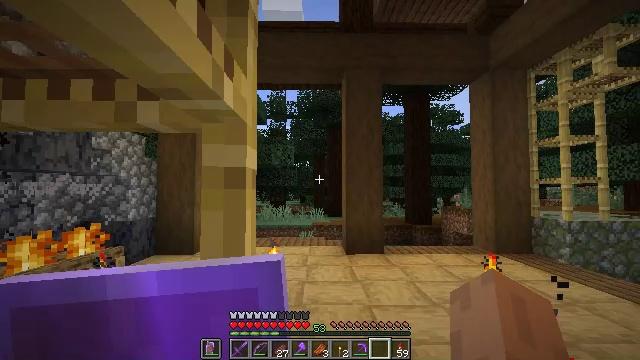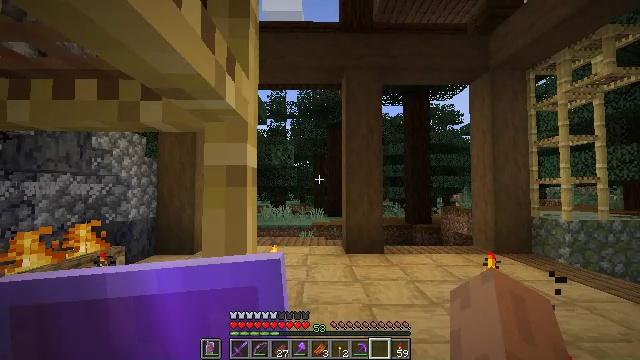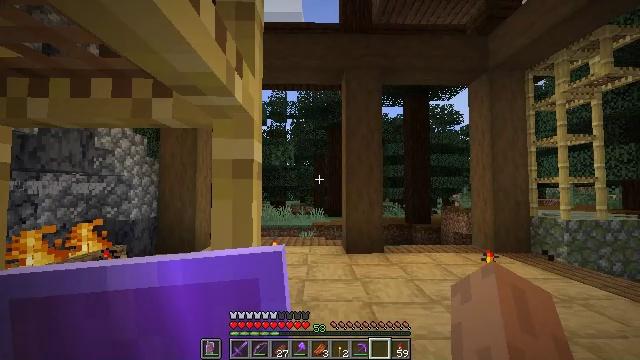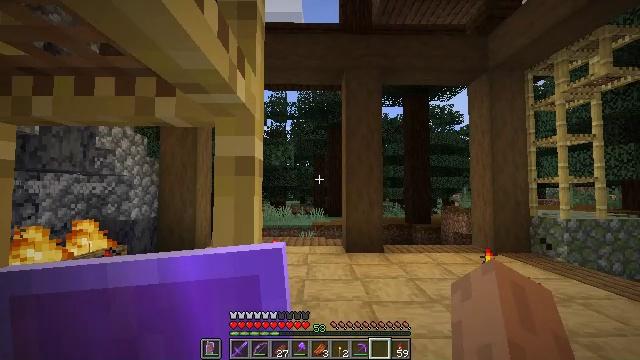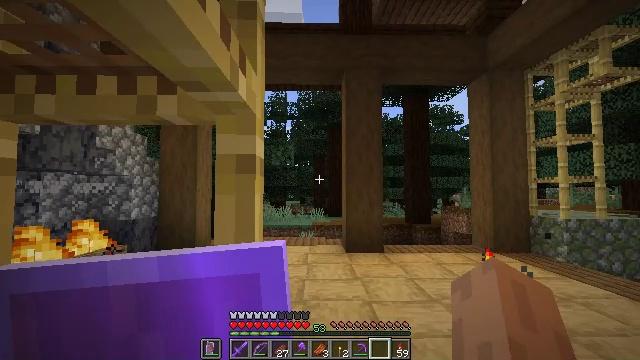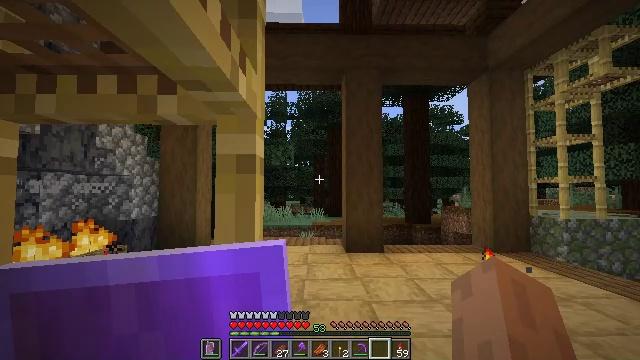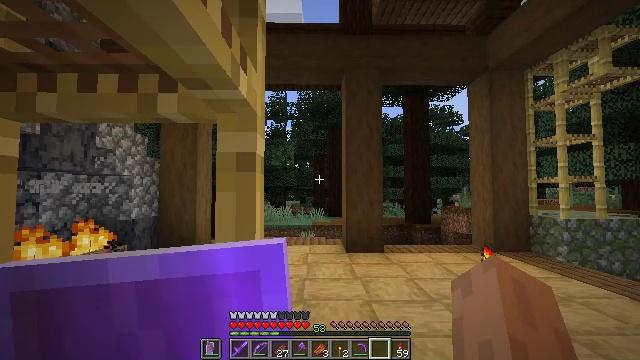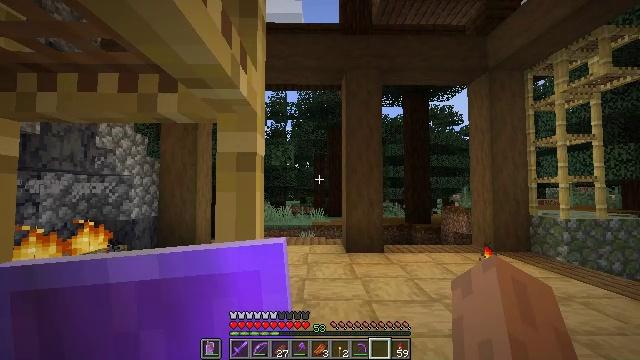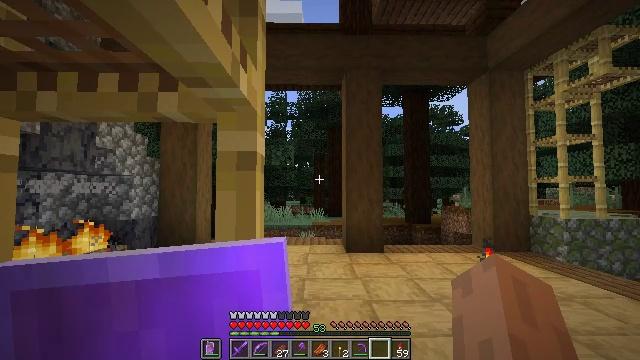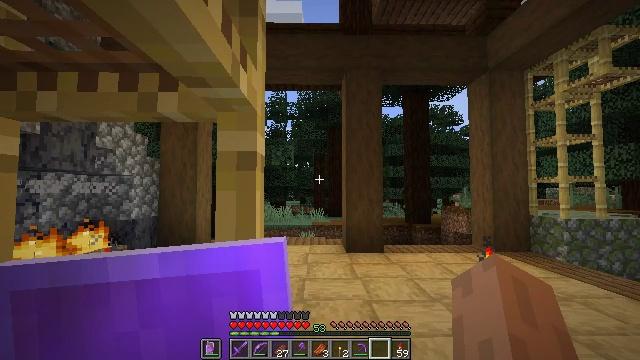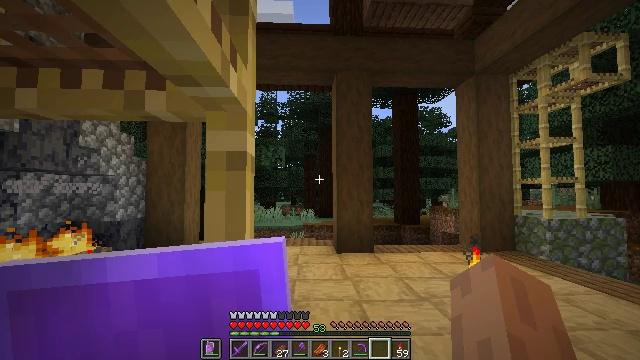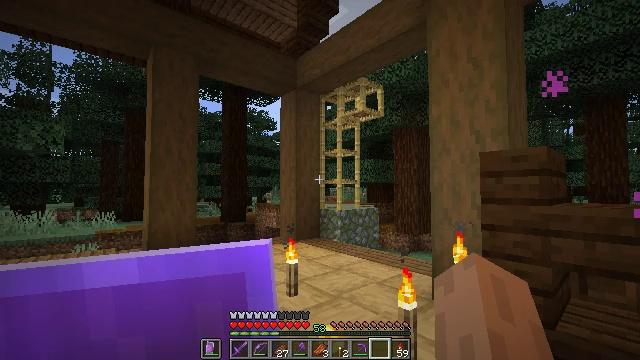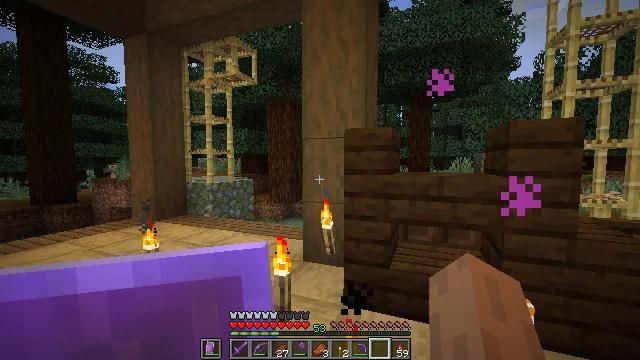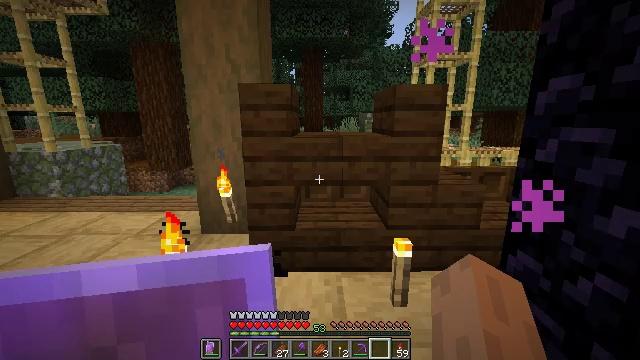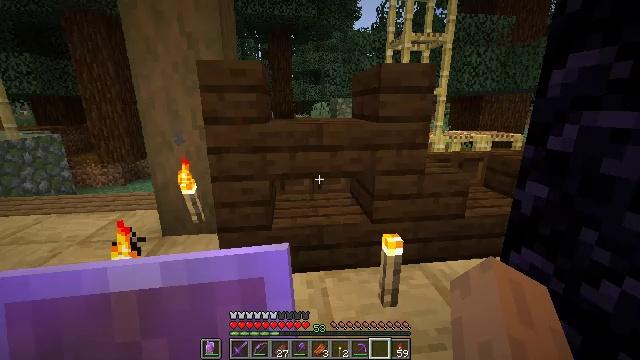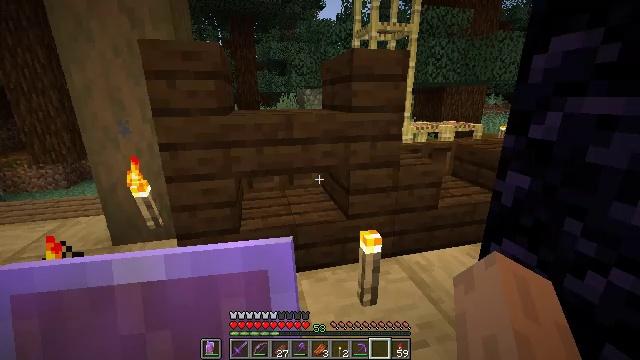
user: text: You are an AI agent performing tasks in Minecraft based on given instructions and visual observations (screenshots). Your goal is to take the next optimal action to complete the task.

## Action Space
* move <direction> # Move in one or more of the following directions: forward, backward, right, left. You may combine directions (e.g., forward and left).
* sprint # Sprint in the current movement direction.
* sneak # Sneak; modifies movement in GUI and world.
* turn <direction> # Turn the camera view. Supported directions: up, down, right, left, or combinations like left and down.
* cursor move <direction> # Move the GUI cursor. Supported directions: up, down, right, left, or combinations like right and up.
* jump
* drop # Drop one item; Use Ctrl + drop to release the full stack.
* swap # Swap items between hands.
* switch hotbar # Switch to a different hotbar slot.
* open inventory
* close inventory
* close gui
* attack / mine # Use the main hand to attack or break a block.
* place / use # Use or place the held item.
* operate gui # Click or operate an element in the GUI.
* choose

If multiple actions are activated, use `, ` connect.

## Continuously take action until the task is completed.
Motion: motion action
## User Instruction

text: Break the dark oak stairs to collect them.
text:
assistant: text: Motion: no_op
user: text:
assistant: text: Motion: no_op
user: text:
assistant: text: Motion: no_op
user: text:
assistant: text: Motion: no_op
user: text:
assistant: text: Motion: no_op
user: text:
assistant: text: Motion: no_op
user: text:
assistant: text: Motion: no_op
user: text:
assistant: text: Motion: no_op
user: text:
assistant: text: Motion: no_op
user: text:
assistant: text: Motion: turn right
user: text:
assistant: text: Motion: move forward, turn right
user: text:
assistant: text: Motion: move forward, turn right and down
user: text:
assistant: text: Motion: move forward, turn right and down
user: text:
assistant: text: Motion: move forward, turn right and down
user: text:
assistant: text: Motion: move forward, turn right and down
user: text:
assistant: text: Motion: move forward, turn right
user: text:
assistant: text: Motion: move forward and move left, turn right
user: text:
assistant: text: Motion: move forward and move left, turn right
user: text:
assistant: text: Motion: move left, turn right and down
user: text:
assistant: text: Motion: move left, turn right and down
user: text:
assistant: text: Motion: turn right and down
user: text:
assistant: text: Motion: no_op
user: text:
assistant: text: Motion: no_op
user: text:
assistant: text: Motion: no_op
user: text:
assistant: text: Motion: no_op
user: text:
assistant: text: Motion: no_op
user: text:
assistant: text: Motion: move back
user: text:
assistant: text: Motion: move back, turn left
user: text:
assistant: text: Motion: move back, turn left and up
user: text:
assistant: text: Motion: move back, turn left and up